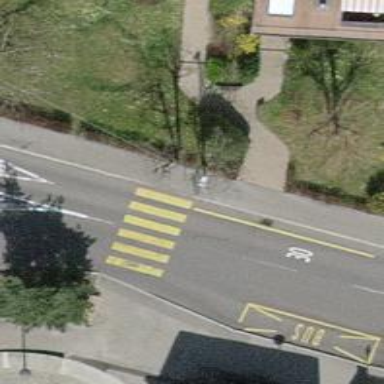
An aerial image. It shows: Uncontrolled zebra crossing with notable zebra markings.